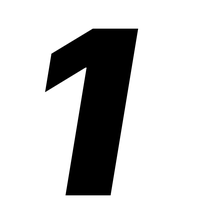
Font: Inter-Italic_Black_Italic